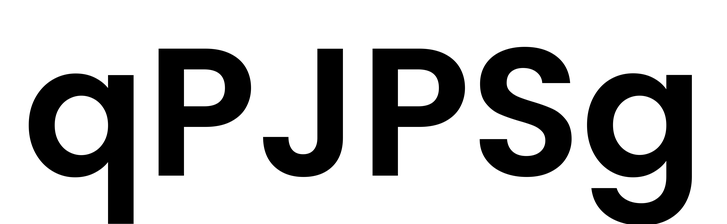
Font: Poppins-SemiBold